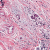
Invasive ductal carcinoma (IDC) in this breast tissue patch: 0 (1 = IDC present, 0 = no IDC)